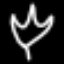
Label: leaf